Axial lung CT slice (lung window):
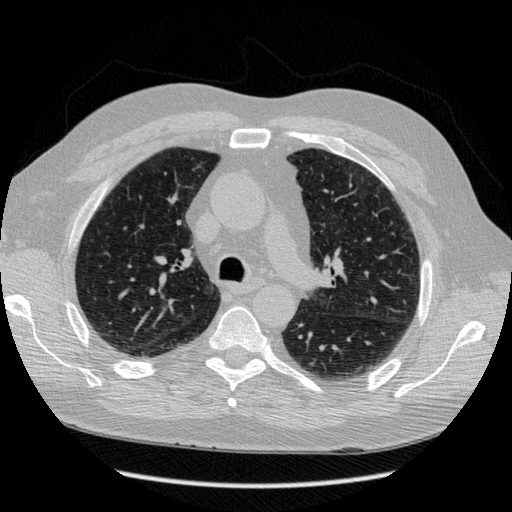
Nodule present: no